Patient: sex M, age 60
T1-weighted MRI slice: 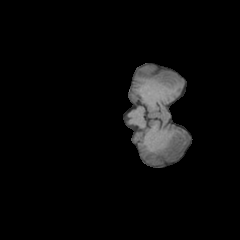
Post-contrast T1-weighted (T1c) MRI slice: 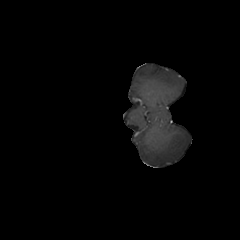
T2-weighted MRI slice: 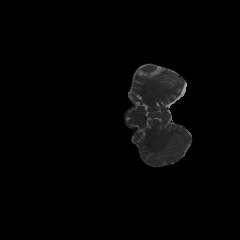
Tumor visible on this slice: no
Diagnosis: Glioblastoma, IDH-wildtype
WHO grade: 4